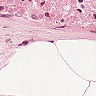
Metastatic tissue present: no